Question: I am having trouble to correctly display the xAxis labels. They look like this:

I tried to reproduce this <URL>, but there, it works fine.
My code looks like this:
'''
$(function () {
$.get('graph_sea_ice_extent.csv', function(data)
{
var chart = new Highcharts.Chart({
chart: {
renderTo: "div_graph",
type: "line",
marginLeft: 40
},
title: {
text: "Arctic Sea Ice Extent",
align: "center"
},
xAxis: {
labels: {
step: 31
},
tickWidth: 0
},
yAxis: {
title: {
text: "Million sq. km",
align: "high",
rotation: 0,
x: 90,
y: -20
}
},
legend: {
enabled: false
},
data: {
csv: data
},
plotOptions: {
series: {
connectNulls: true,
shadow: false,
lineWidth: 1,
color: 'rgba(100, 100, 100, 0.2)',
marker: {
enabled: false
}
}
}
});
});
});
'''
I remember having read something about Highcharts reading the labels at a too-late stage of the process, so it doesn't know where/how to put them. But I have no idea what could be done to solve this.
Thanks for any hints.
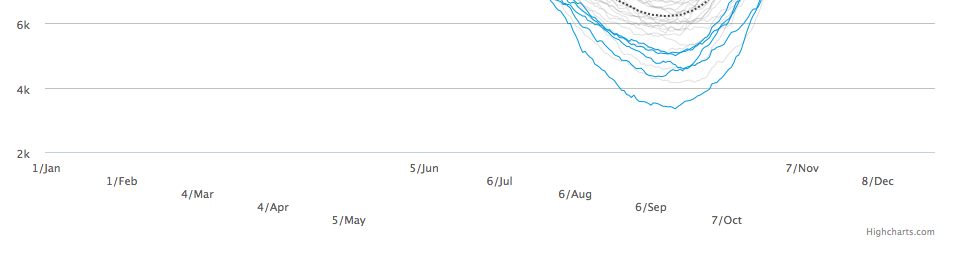
Answer: > When staggerLines is not set, maxStaggerLines
defines how many lines the axis is allowed to add to automatically
avoid overlapping X labels. Set to 1 to disable overlap detection.
Defaults to 5.(<URL>